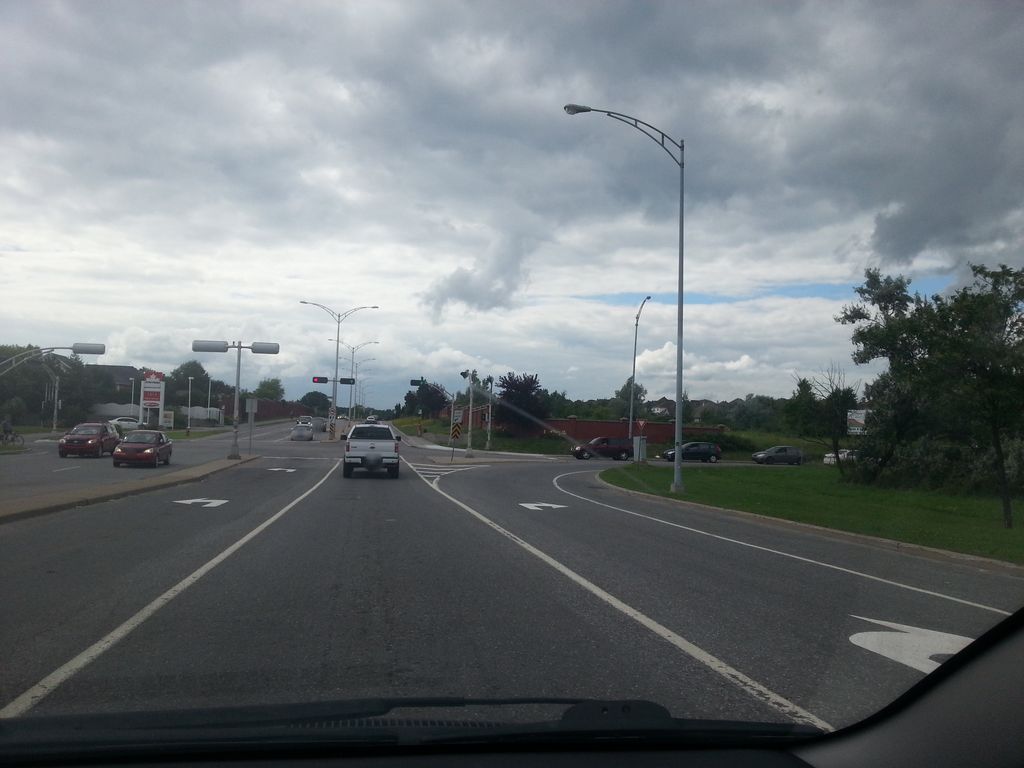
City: ottawa-gatineau